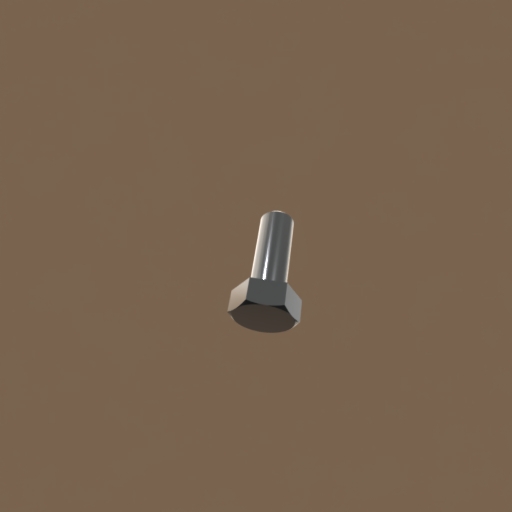
Label: bolt